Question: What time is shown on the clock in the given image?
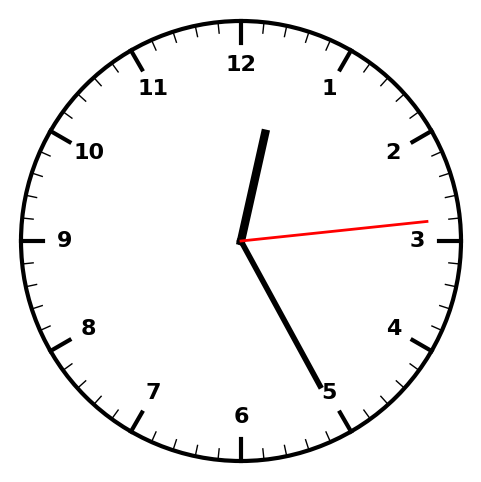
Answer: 12:25:14